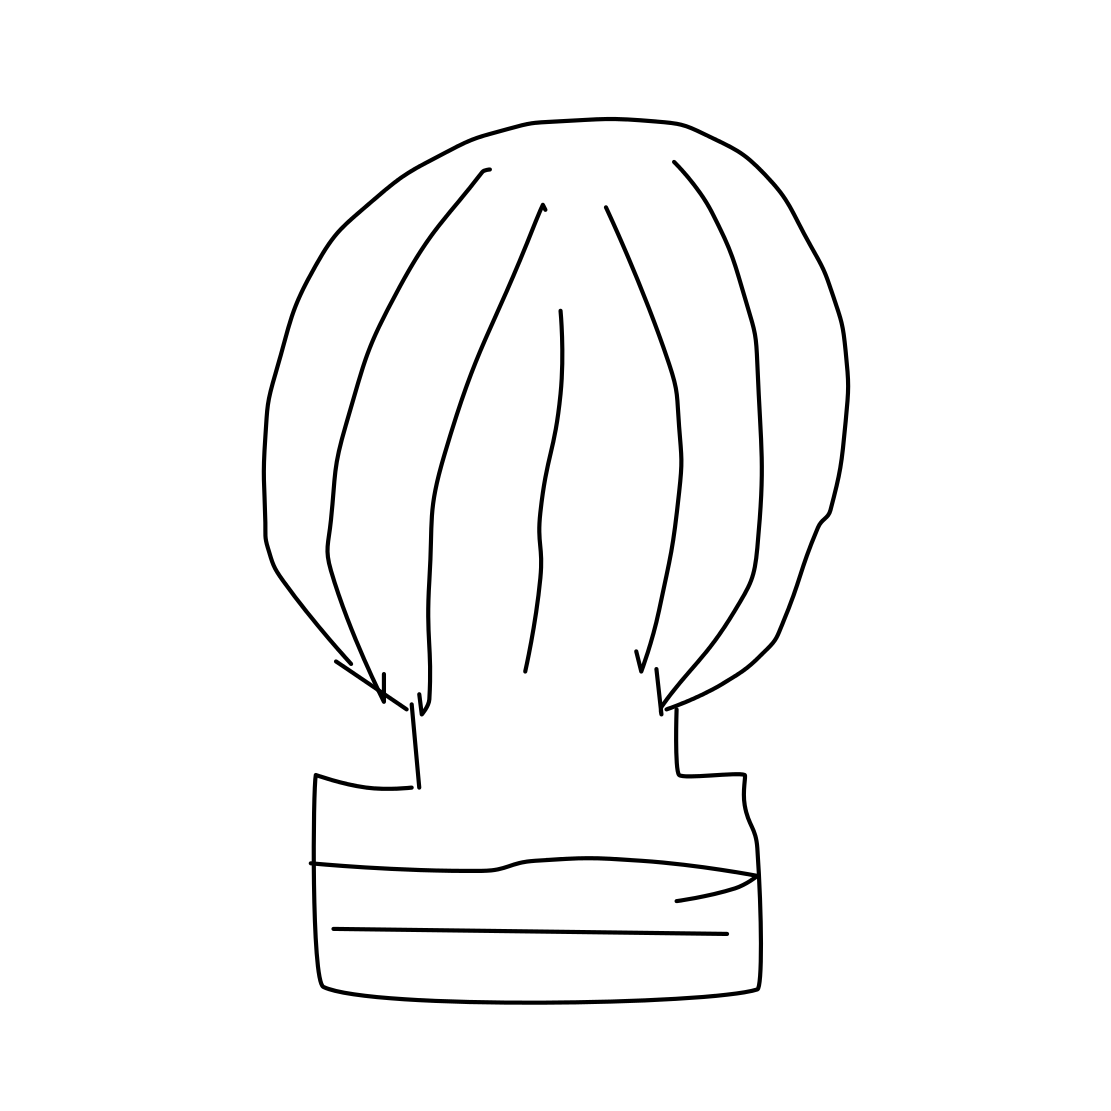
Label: parachute